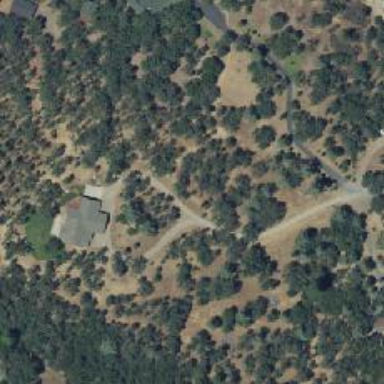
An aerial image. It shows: Driveway leading to service road.